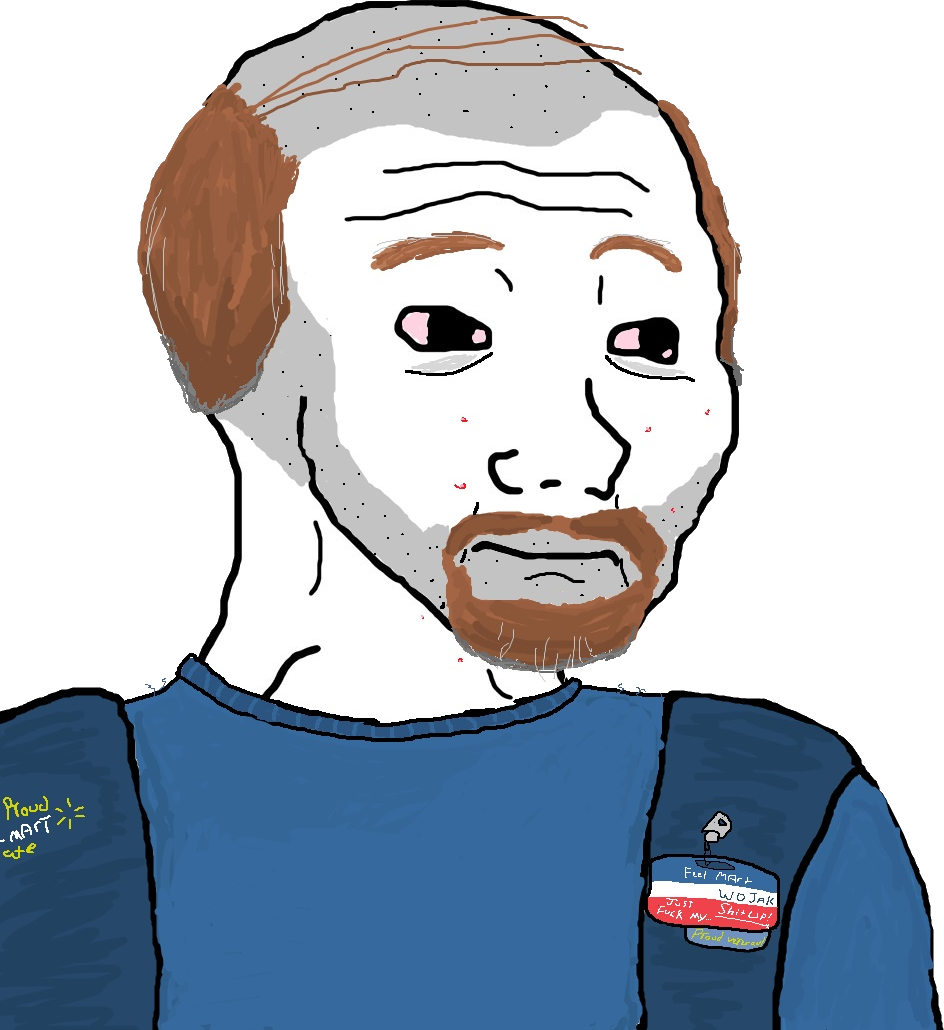
Label: 5_Doomer